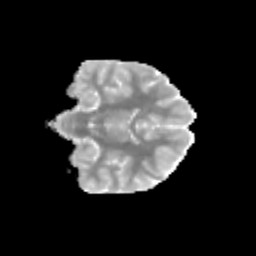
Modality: MD
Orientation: coronal
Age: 12
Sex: female
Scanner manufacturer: siemens
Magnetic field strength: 3 T
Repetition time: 3.8 s
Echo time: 0.07 s